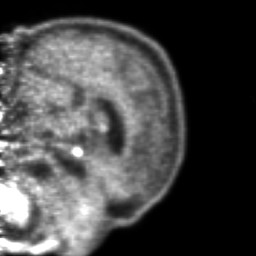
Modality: PET
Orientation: sagittal
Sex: male
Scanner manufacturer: ge